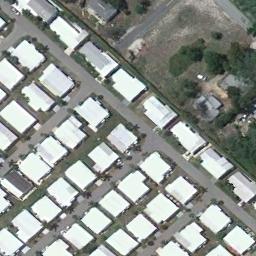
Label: mobile_home_park